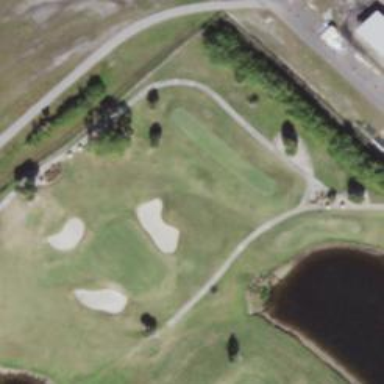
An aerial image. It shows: Golf fairway surrounded by grass.